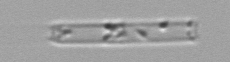
Label: Cerataulina_pelagica